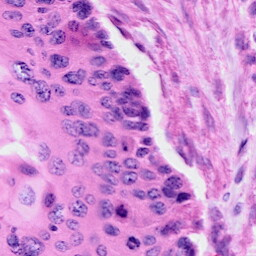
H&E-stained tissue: Cervix